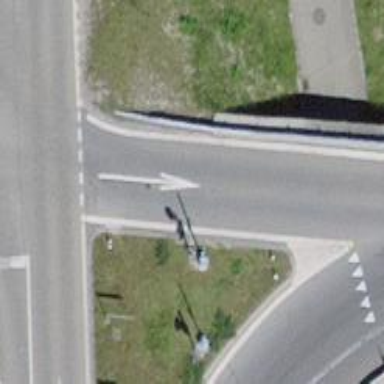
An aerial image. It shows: Lift gate barrier.